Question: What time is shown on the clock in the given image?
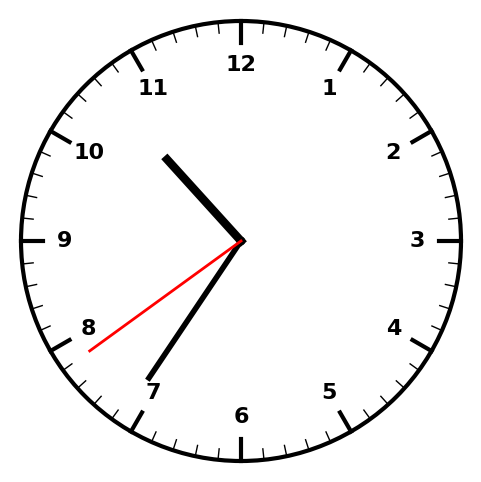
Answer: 10:35:39